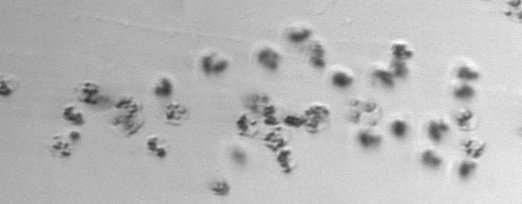
Label: Phaeocystis